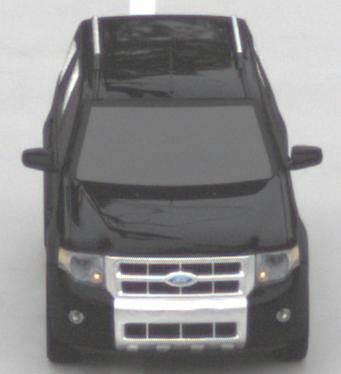
Make: Ford
Model: Escape Hybrid
Detailed model: -
Model produced from: 2004
Model produced until: 2012
Doors: 5
Color: black
Road condition: dry road
Daytime: midday
Contrast: low contrast